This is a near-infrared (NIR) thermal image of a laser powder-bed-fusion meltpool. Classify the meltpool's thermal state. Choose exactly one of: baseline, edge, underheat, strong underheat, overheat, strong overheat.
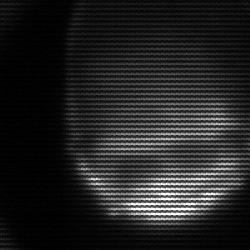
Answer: edge